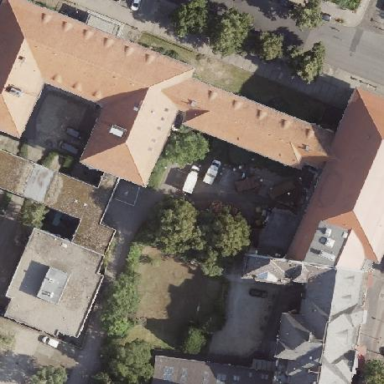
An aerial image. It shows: Part of building.